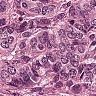
Metastatic tissue present: yes